Brain MRI, t1w sequence, axial 2D slice.
Patient: age 27, sex F, weight 95 kg, height 1.95 m
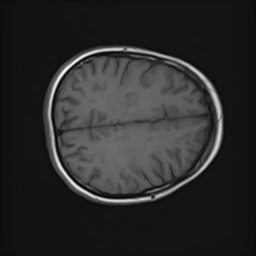